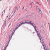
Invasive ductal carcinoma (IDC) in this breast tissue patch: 0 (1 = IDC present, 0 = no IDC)